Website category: sports
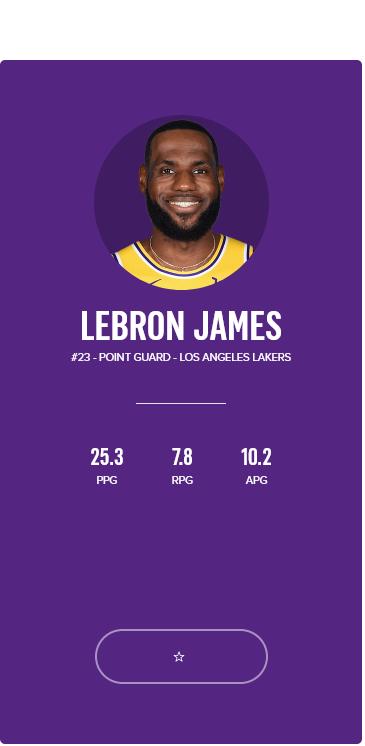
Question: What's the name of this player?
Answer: LEBRON JAMES

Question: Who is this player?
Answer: LEBRON JAMES

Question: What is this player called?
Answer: LEBRON JAMES

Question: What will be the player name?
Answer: LEBRON JAMES

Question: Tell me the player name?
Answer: LEBRON JAMES

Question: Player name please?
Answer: LEBRON JAMES

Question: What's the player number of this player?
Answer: #23

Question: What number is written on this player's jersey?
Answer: #23

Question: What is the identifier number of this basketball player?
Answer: #23

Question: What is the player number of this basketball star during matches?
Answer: #23

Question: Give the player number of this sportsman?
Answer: #23

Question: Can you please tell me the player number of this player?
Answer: #23

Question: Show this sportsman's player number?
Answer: #23

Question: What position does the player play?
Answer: POINT GUARD

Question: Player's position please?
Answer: POINT GUARD

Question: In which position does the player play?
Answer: POINT GUARD

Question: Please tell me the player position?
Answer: POINT GUARD

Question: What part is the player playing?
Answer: POINT GUARD

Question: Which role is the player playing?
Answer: POINT GUARD

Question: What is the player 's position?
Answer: POINT GUARD

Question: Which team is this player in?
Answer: LOS ANGELES LAKERS

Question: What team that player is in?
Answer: LOS ANGELES LAKERS

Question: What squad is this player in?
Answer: LOS ANGELES LAKERS

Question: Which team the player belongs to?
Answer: LOS ANGELES LAKERS

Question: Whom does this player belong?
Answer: LOS ANGELES LAKERS

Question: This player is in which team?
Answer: LOS ANGELES LAKERS

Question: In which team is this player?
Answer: LOS ANGELES LAKERS

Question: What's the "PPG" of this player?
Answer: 25.3

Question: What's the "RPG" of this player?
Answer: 7.8

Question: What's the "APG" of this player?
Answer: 10.2

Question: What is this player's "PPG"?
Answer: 25.3

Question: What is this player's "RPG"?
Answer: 7.8

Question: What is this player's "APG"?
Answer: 10.2

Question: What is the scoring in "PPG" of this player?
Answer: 25.3

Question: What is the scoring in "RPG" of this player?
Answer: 7.8

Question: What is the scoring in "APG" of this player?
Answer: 10.2

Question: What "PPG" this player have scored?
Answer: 25.3

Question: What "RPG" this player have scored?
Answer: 7.8

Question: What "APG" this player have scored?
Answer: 10.2

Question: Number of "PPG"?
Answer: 25.3

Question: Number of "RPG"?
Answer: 7.8

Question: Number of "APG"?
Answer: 10.2

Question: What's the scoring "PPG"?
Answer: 25.3

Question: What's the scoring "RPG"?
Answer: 7.8

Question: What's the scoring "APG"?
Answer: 10.2